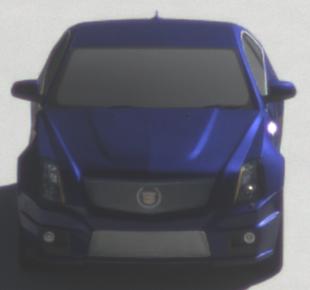
Make: Cadillac
Model: CTS-V
Detailed model: CTS-V (II) Limousine
Model produced from: 2008/11
Model produced until: 2010/12
Doors: 4
Color: blue
Road condition: dry road
Daytime: morning or afternoon
Contrast: high contrast